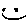
Label: smiley face